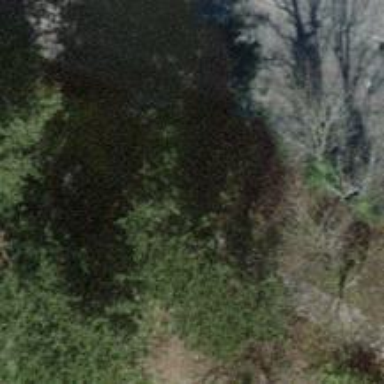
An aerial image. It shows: Needle-leaved tree in nature.